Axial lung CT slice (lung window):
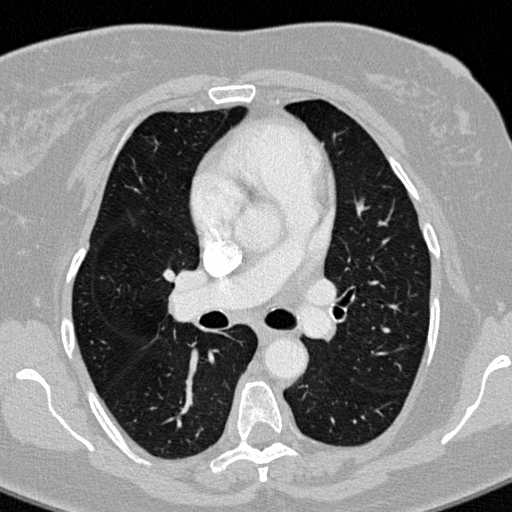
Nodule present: no